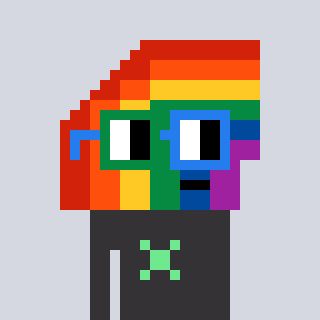
a pixel art character with square green and blue glasses, a rainbow-shaped head and a grayscale-colored body on a cool background